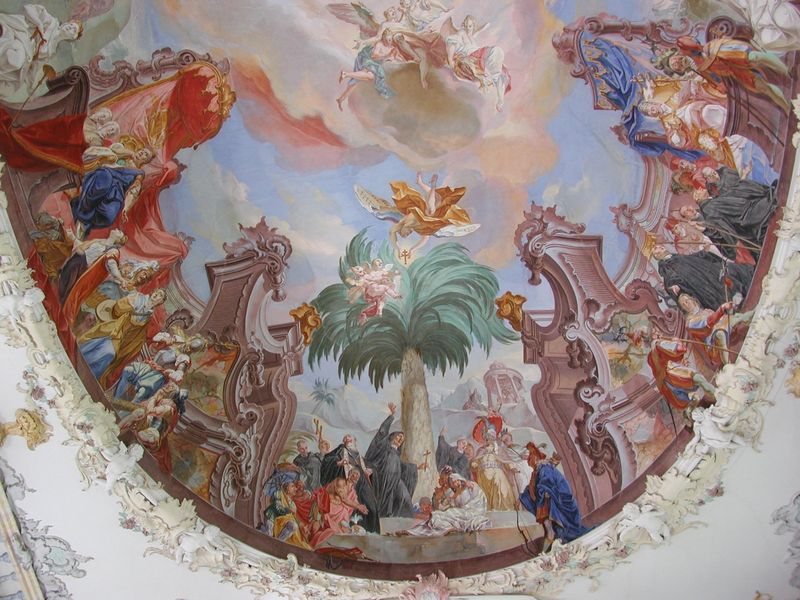
Titel: Deckenbild in der Bibliothek, Antithese von bösem Altertum und segensreichem Christentum
Künstler: Franz Martin Kuens
Standort: Wiblingen, Benediktinerkloster (EU - D - BW)
Schlagwörter: blau, flügel, himmel, wolken, frauen, grün, menschen, bunt, kleid, männer, säule, rot, schirm, malerei, architektur, sockel, decke, personen, rosa, oval, rund, engel, farbig, bogen, farben, baby, stuck, palme, stufen, kreuz, helm, pfarrer, voluten, christus, fresken, priester, baldachin, heilige, deckengemälde, fresko, köcher, fresco, pfeile, cupido, deckenmalerei, nonnen, freske, wunder, heiliger geist, puti, weiß stuck